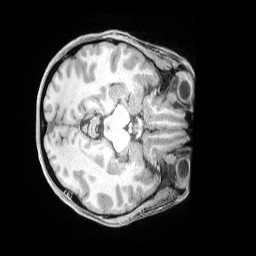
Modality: T1w
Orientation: axial
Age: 36
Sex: female
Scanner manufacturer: siemens
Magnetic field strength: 3 T
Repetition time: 2 s
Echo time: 0.00211 s